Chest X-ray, AP view. Patient: 16 years old, sex F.
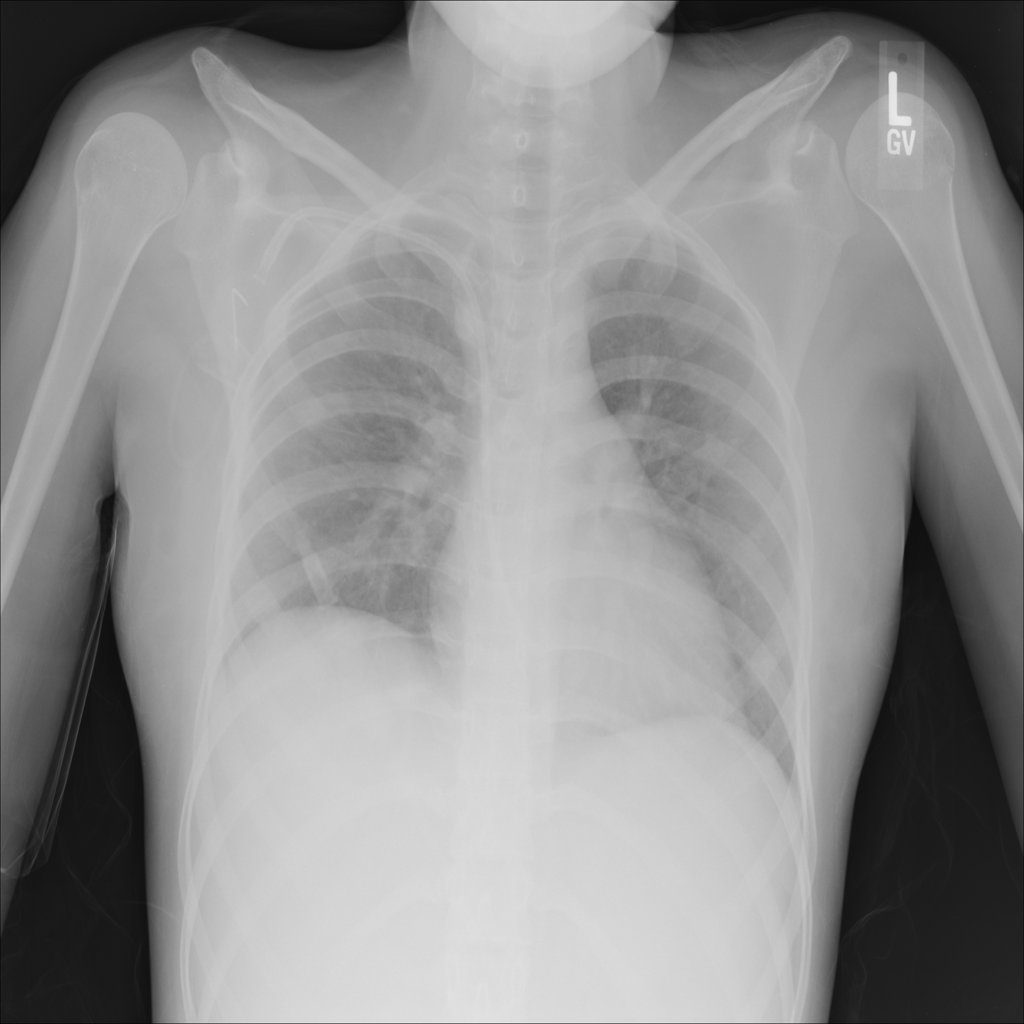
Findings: No Finding